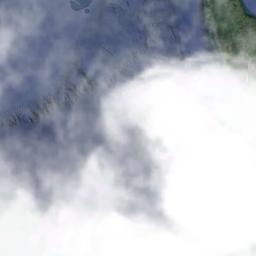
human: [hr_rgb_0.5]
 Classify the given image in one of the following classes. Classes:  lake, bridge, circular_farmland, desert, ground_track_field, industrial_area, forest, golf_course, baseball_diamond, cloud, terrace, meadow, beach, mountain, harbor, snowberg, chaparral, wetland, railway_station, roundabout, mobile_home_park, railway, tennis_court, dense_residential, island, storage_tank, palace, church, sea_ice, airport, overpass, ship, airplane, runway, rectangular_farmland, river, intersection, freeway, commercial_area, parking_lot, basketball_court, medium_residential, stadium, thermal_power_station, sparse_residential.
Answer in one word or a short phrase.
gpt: cloud